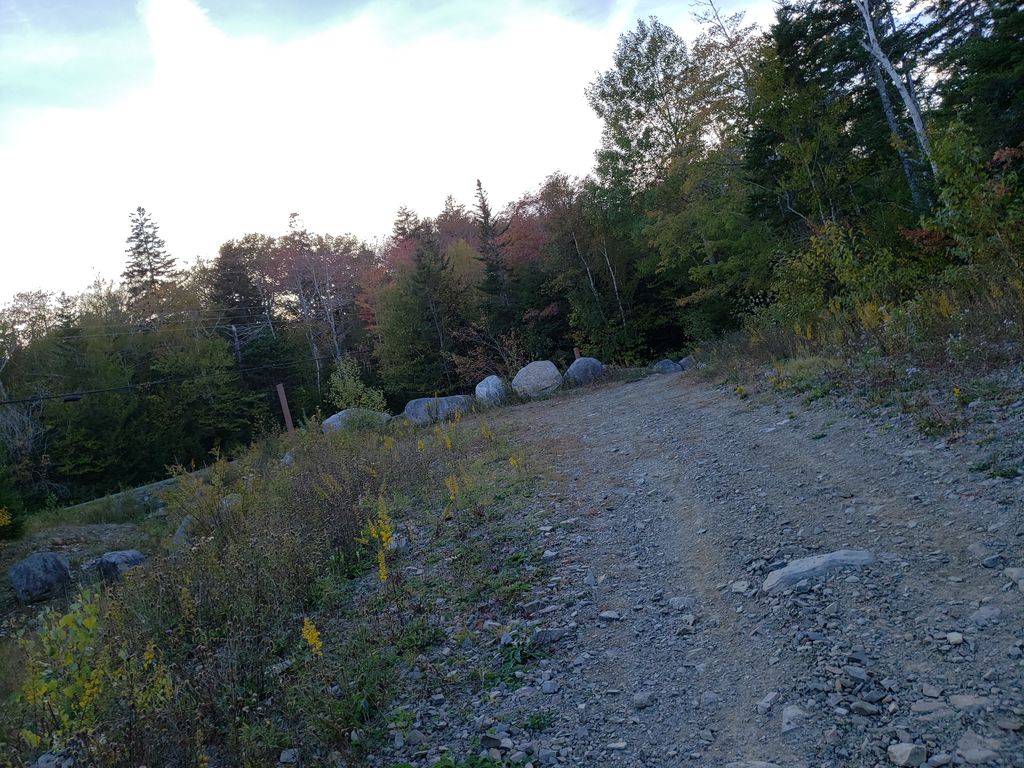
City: halifax